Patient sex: M
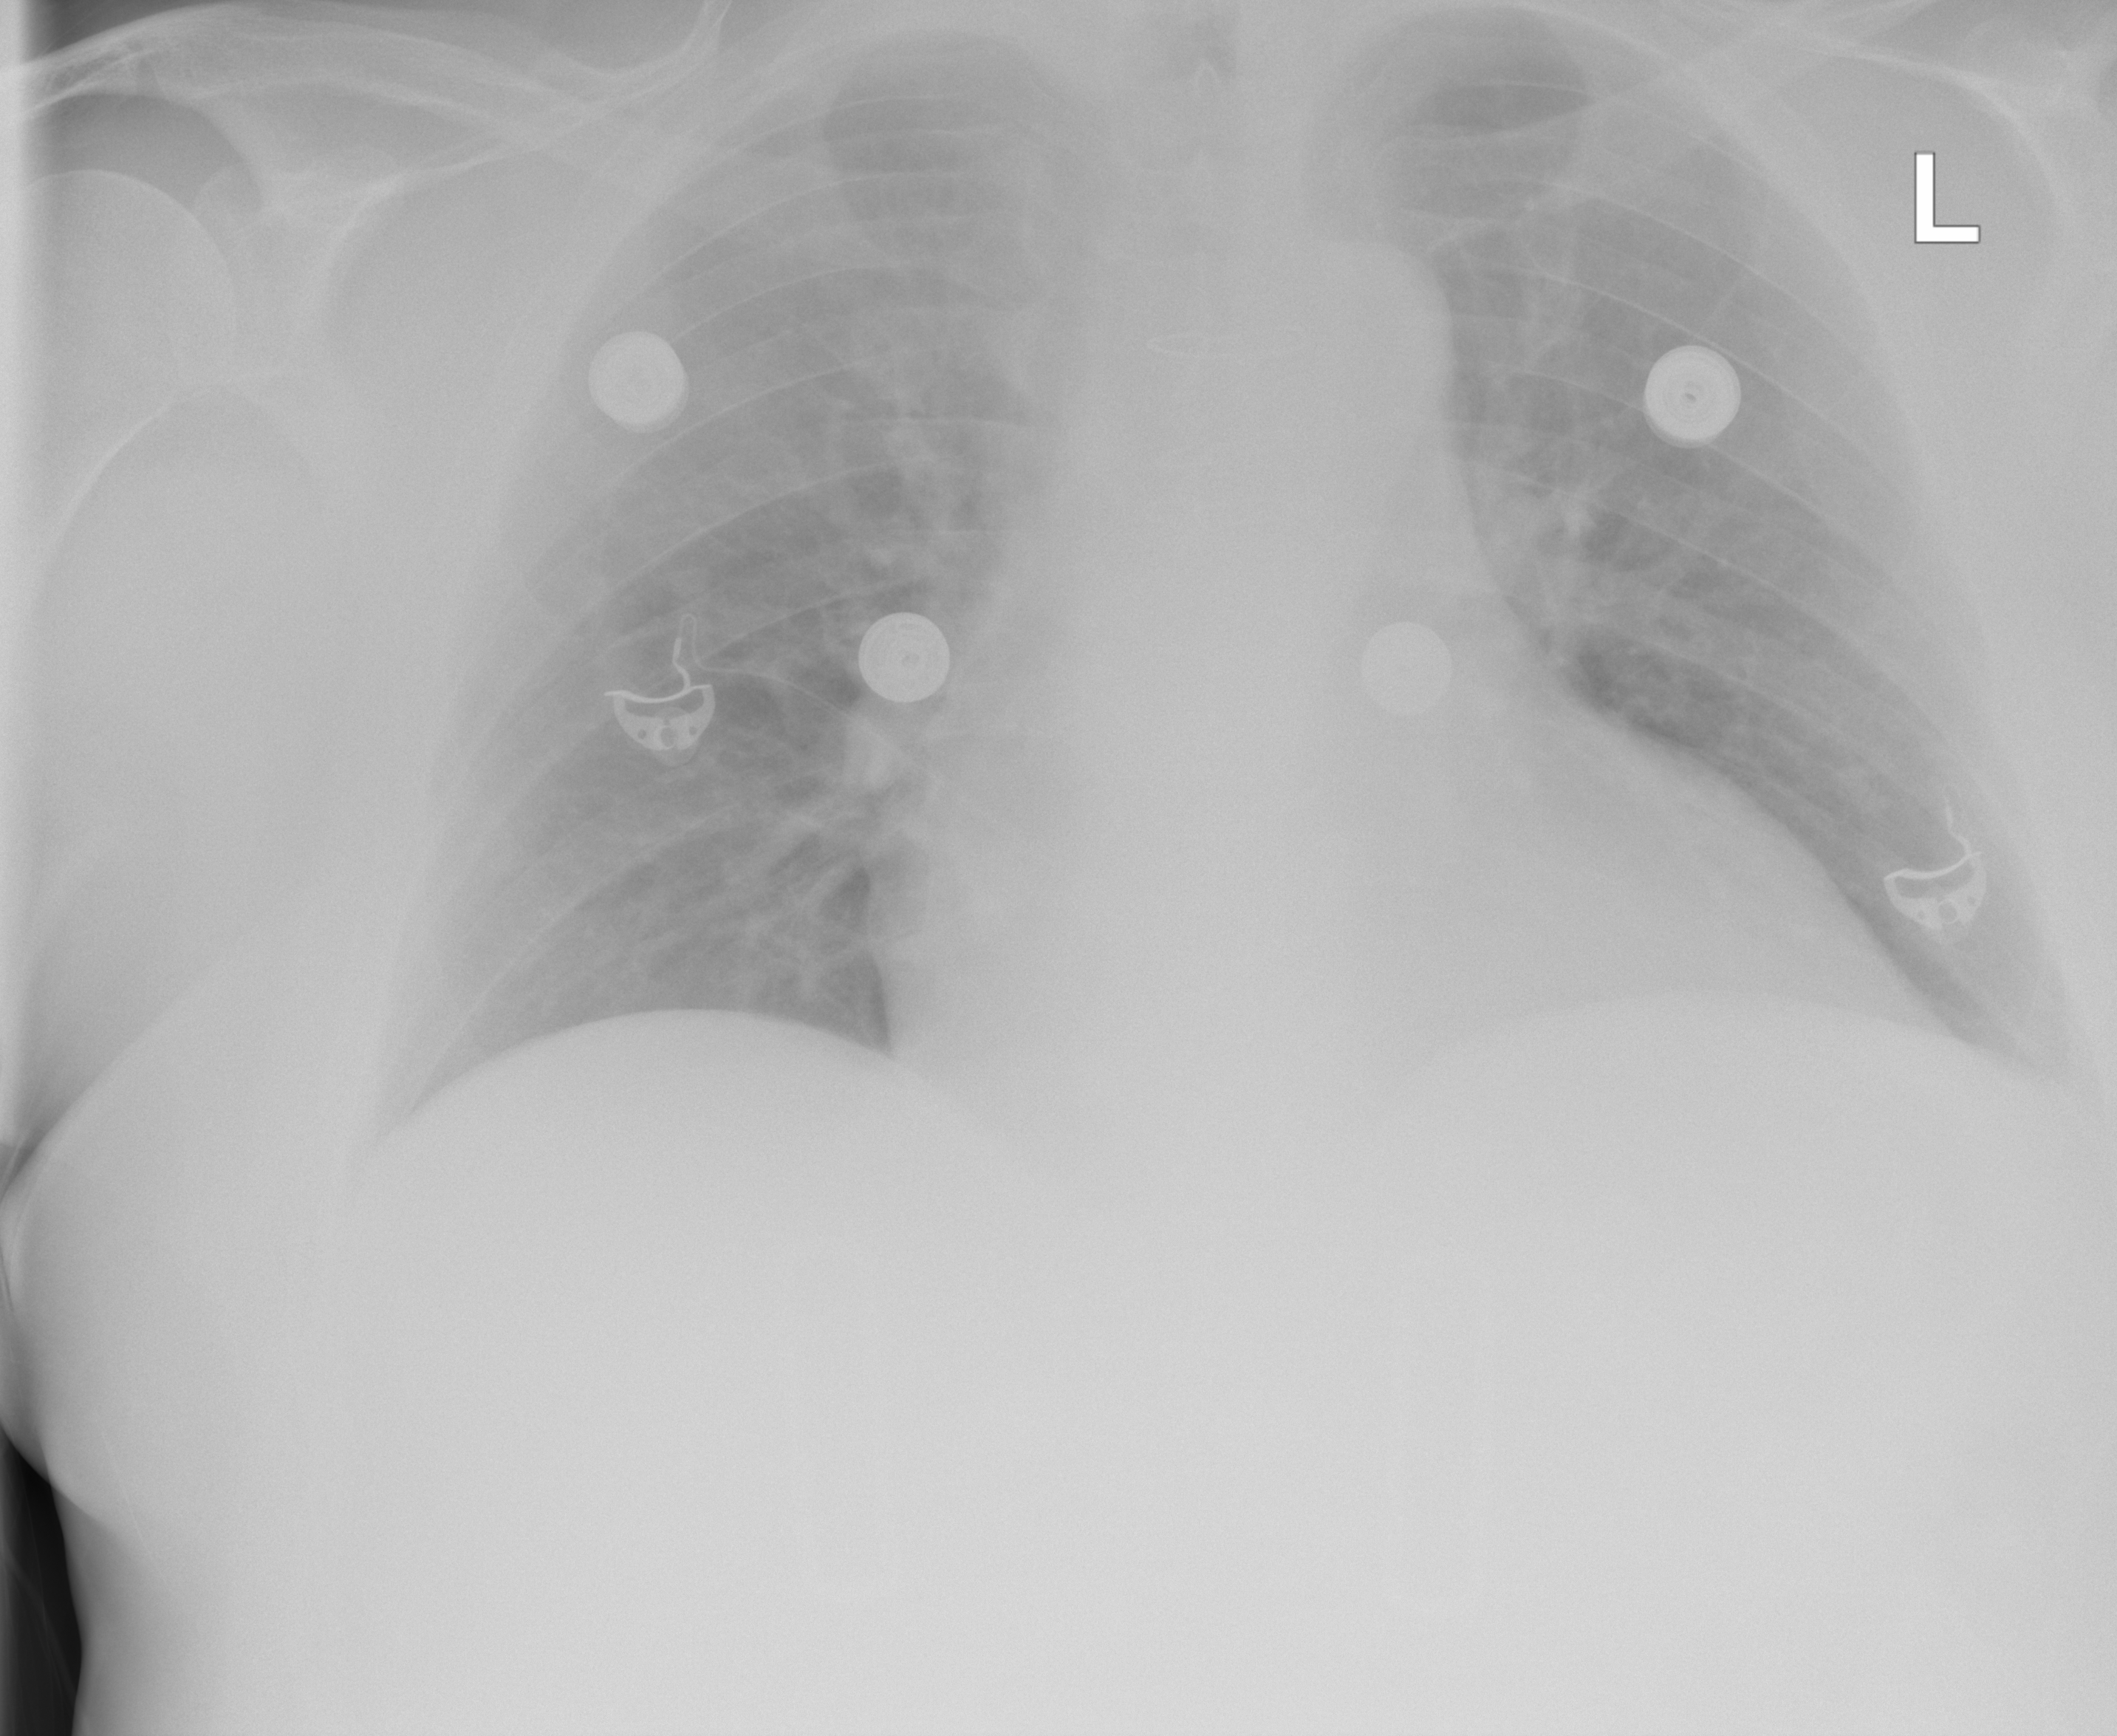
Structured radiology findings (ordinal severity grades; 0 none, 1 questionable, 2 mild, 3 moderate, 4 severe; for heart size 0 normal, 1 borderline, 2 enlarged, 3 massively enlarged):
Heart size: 2
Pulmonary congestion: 0
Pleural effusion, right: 0
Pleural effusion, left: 2
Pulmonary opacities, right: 0
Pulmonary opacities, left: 0
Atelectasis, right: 2
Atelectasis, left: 0